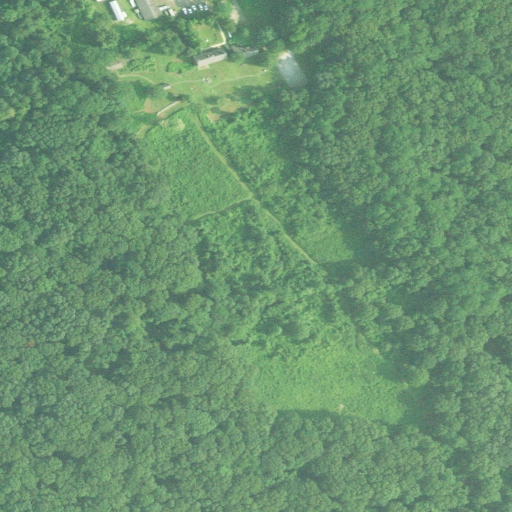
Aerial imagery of mountain in Connecticut named Murdock Hill containing deciduous forest, pasture, mixed forest, woody wetlands, open development, low intensity development, and medium intensity development